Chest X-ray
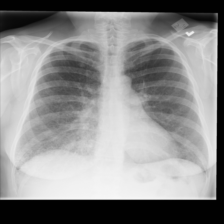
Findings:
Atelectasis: negative
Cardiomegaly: negative
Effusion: negative
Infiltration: negative
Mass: negative
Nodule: negative
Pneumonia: negative
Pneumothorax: negative
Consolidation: negative
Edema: negative
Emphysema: negative
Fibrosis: negative
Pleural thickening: negative
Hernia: negative